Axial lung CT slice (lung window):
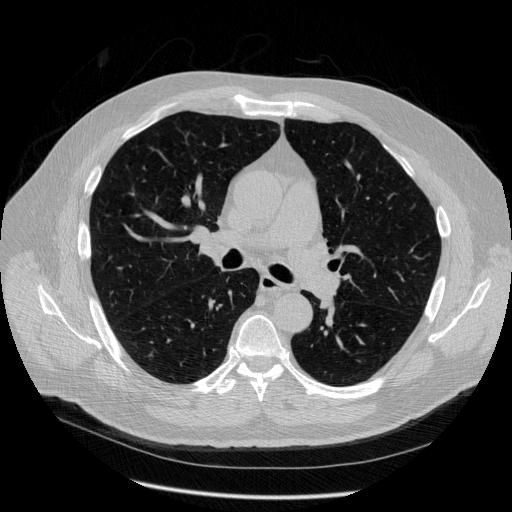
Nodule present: no